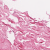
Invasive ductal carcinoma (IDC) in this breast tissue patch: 0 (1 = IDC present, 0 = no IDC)